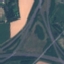
Land use / land cover class: Highway